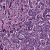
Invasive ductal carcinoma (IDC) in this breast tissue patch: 1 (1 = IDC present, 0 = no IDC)